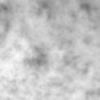
Label: no_change